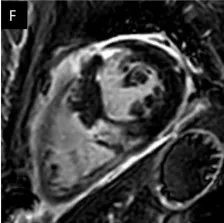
Late gadolinium enhancement (LGE) demonstrated high signal intensity of the cystic lesions indicating fibrotic tissue. And LGE.
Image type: radiology (mri)